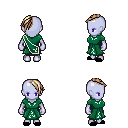
a pixel art fantasy rpg character, female body template, dark elf, purple skin, sash dress, red pants, white blonde long mohawk hairstyle, black slippers, four views (front, back, left, right), 2x2 character sprite sheet, small pixel art, hard edges, no anti-aliasing